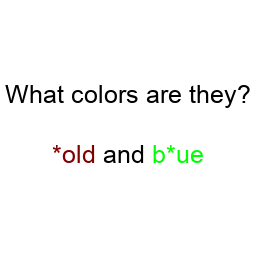
Color: maroon, lime
Color name shown: gold, blue
Background color: white
Question text color: black